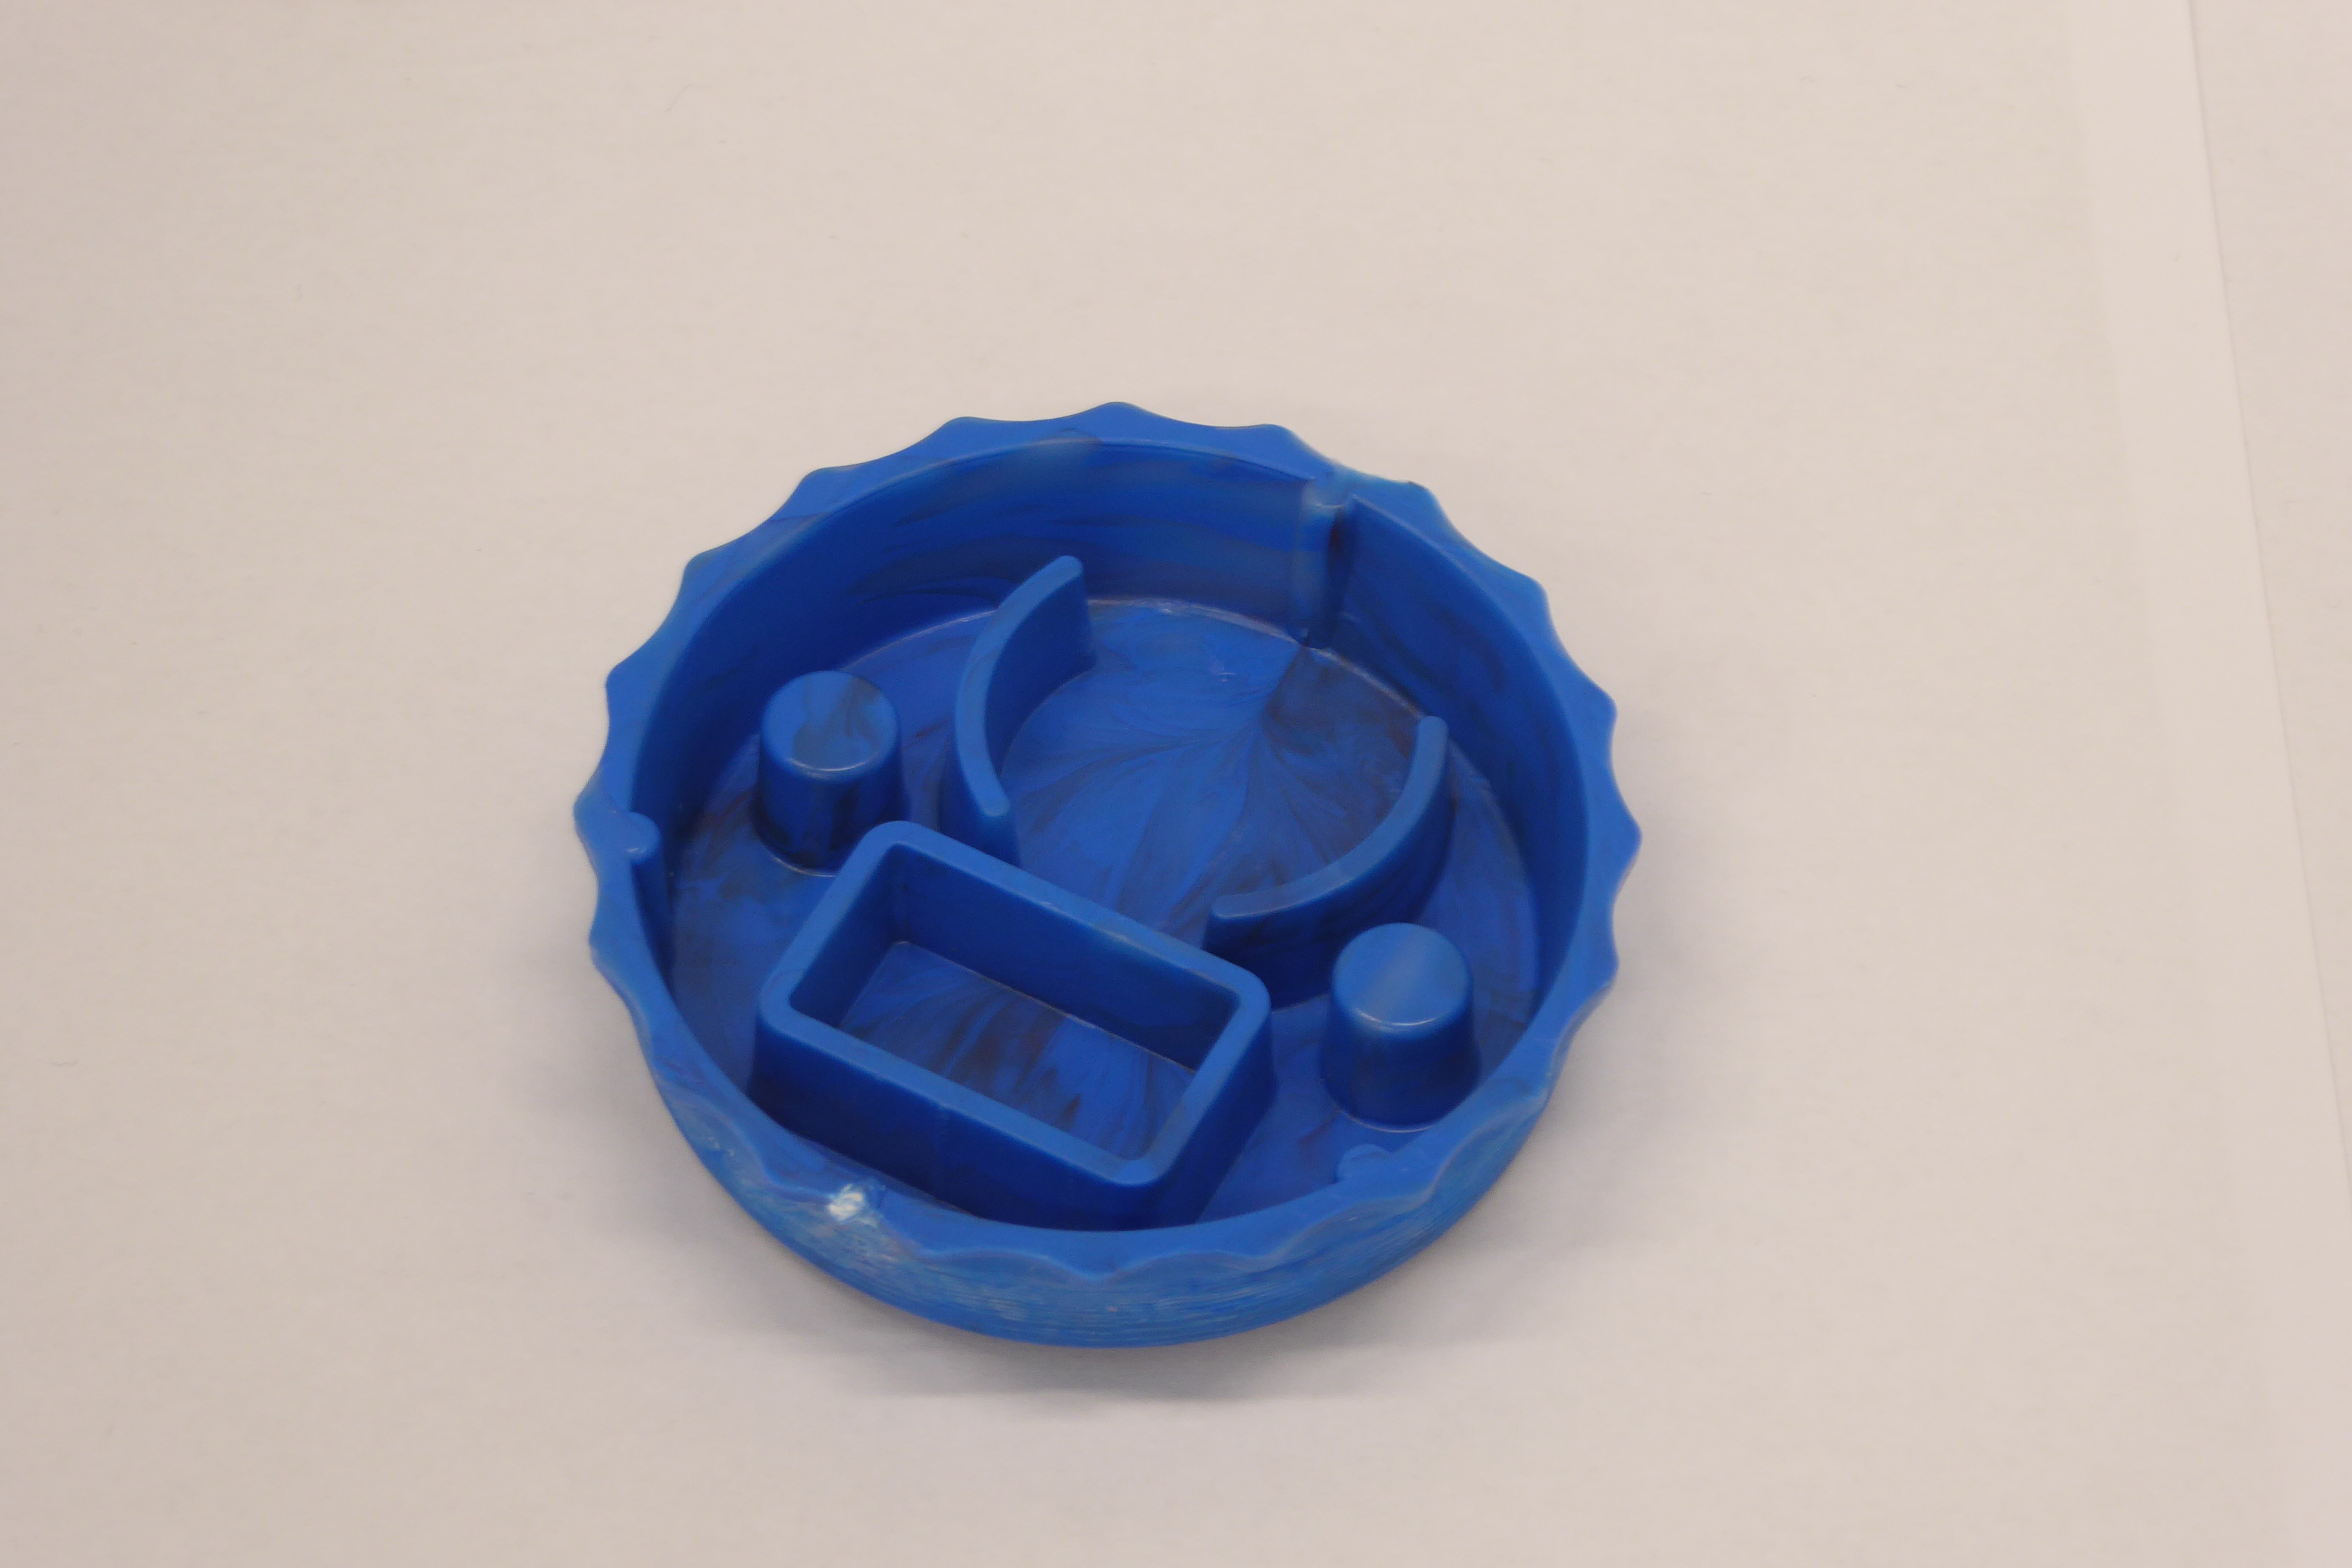
Label: Bottle Opener - Cover